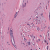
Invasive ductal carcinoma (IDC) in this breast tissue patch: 1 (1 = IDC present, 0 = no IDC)